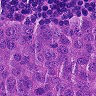
Metastatic tissue present: yes